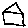
Label: house